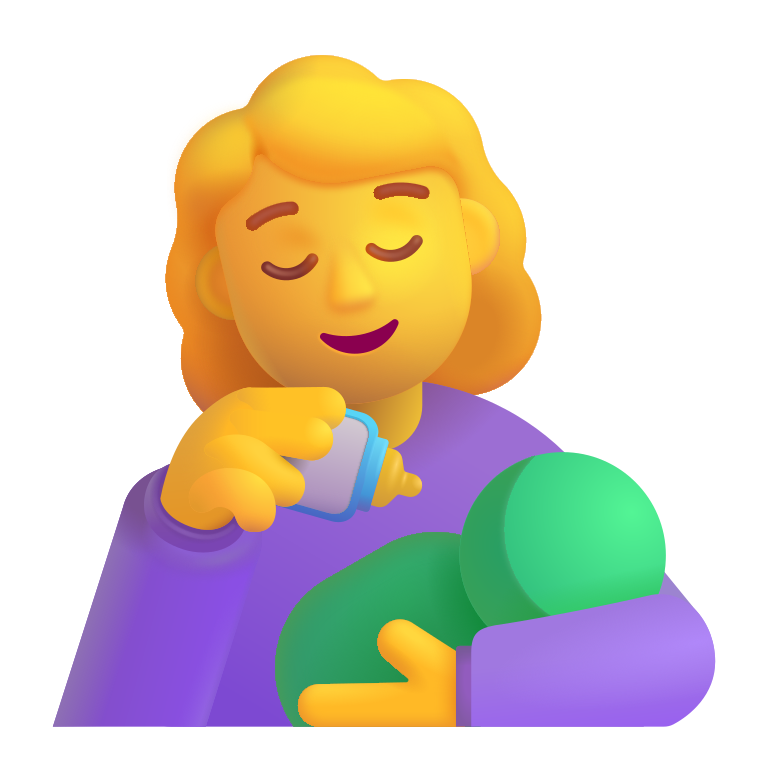
woman feeding baby color default